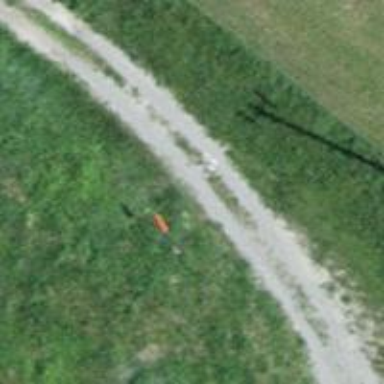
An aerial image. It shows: Pole supporting pipeline marker with roof cover.